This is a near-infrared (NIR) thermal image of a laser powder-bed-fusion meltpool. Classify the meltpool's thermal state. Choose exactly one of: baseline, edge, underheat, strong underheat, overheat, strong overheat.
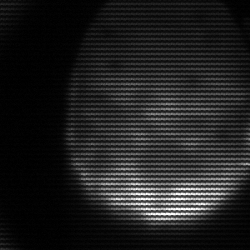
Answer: edge